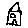
Label: house